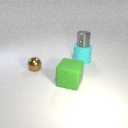
small brown metal sphere to the left of large cyan rubber cylinder